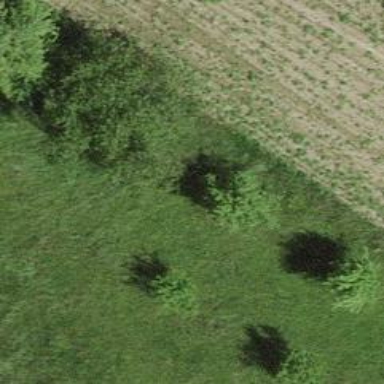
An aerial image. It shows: Agricultural area with deciduous broadleaved trees.